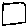
Label: square